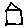
Label: house